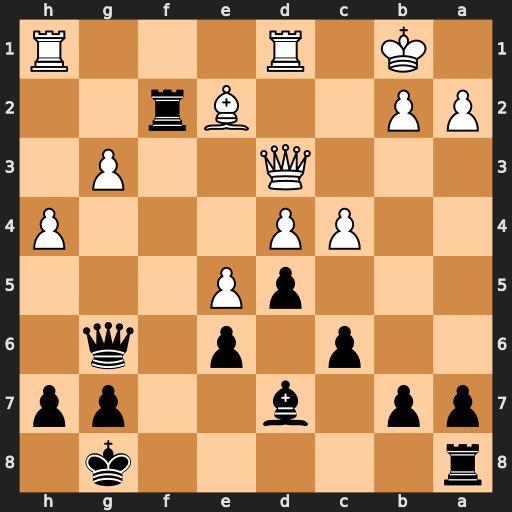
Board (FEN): r5k1/pp1b2pp/2p1p1q1/3pP3/2PP3P/3Q2P1/PP2Br2/1K1R3R
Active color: b
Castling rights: -
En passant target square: -
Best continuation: Rxe2 Qxg6 hxg6